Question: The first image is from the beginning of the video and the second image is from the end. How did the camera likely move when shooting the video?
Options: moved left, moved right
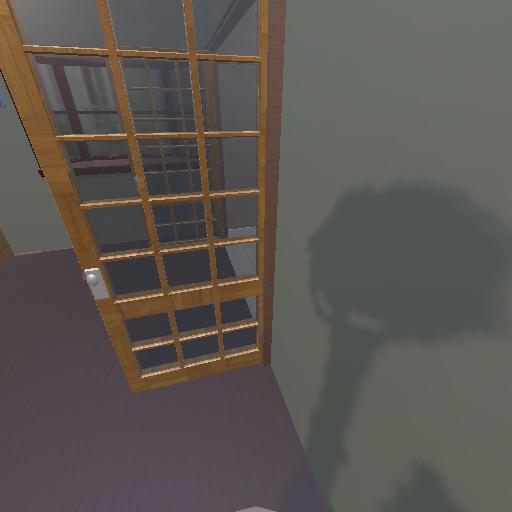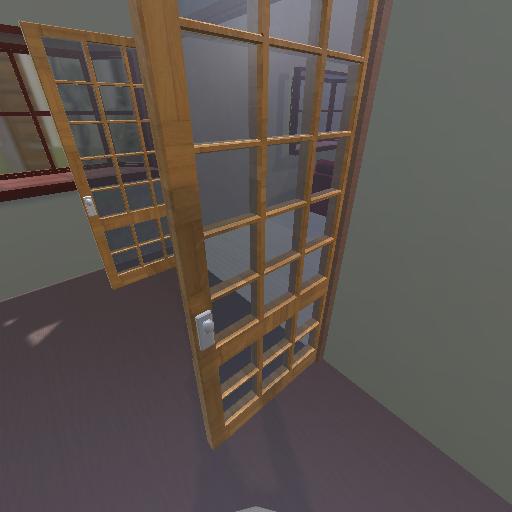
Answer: moved left